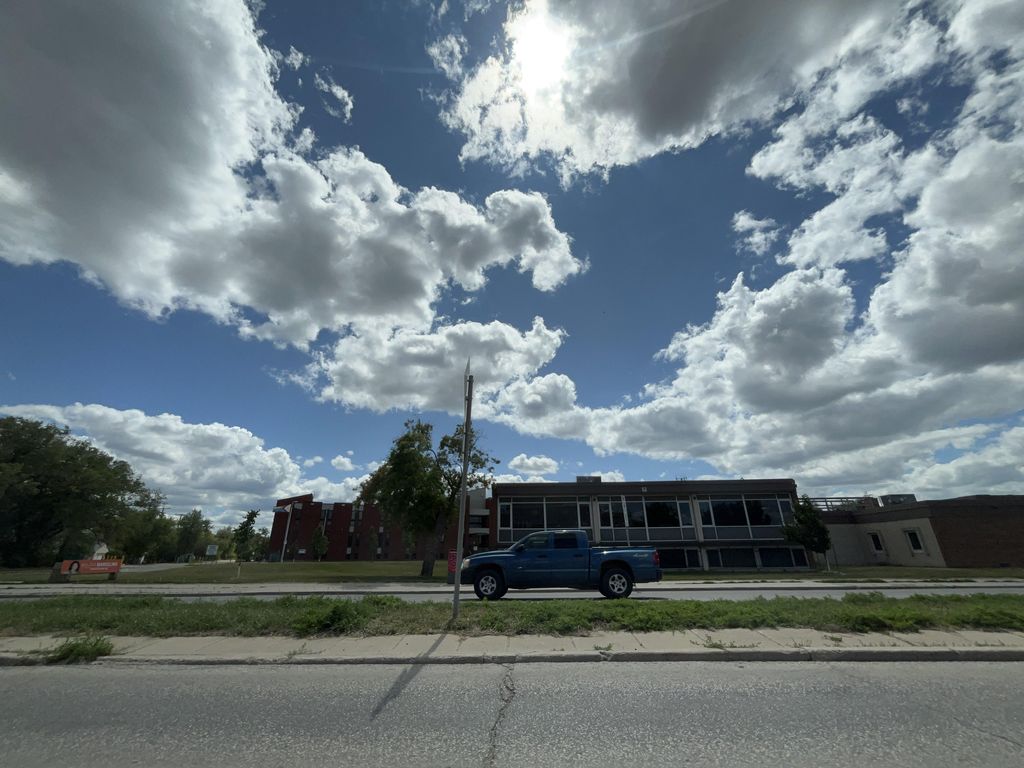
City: winnipeg